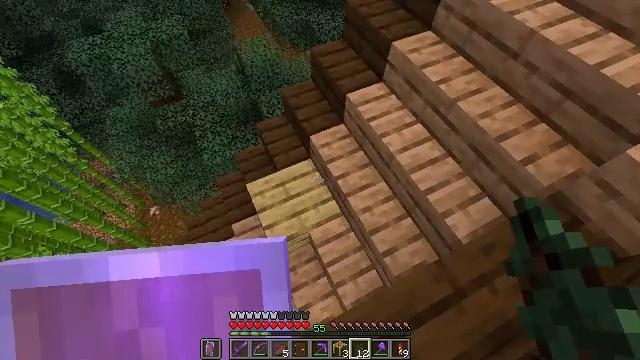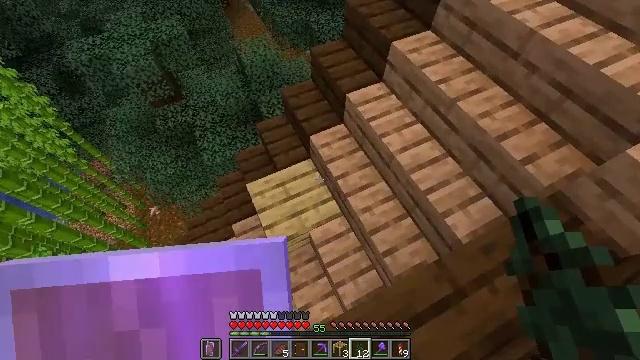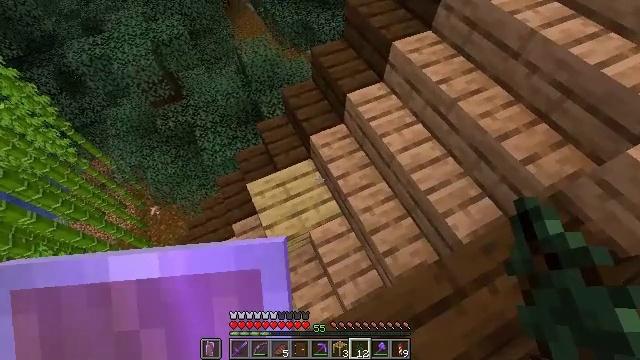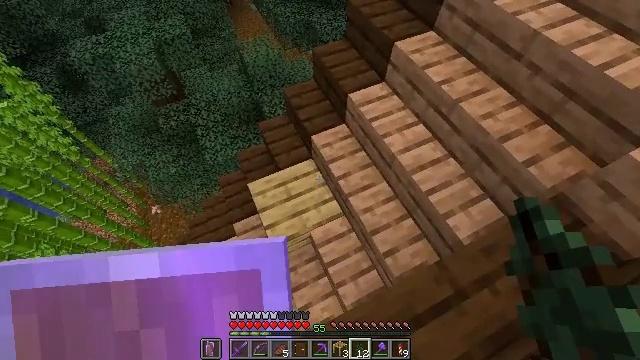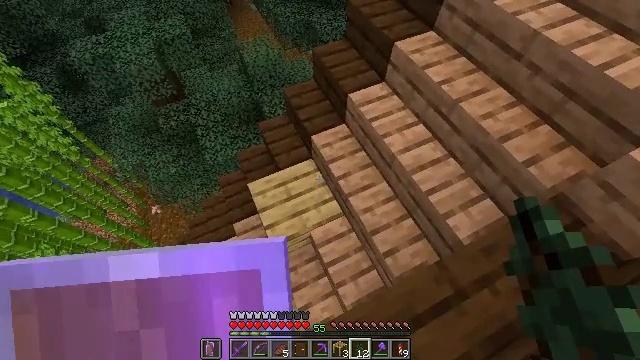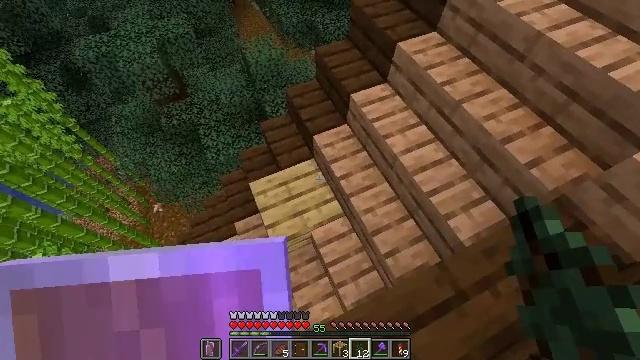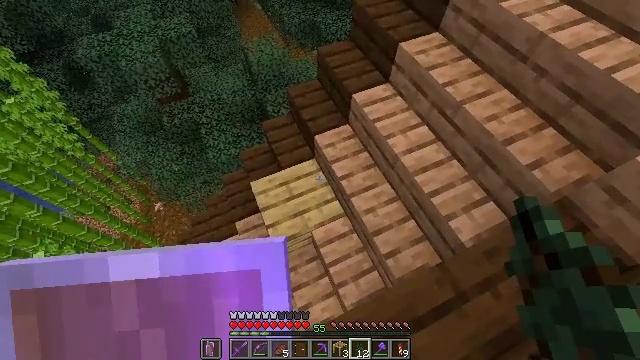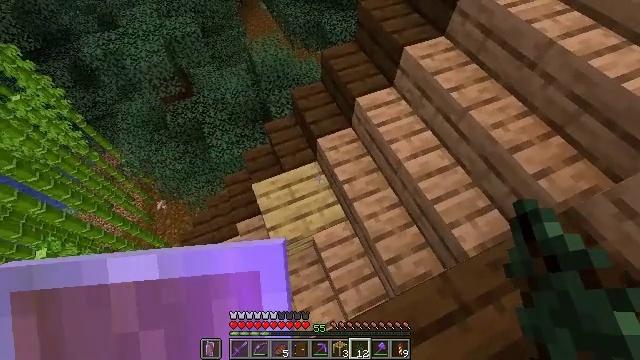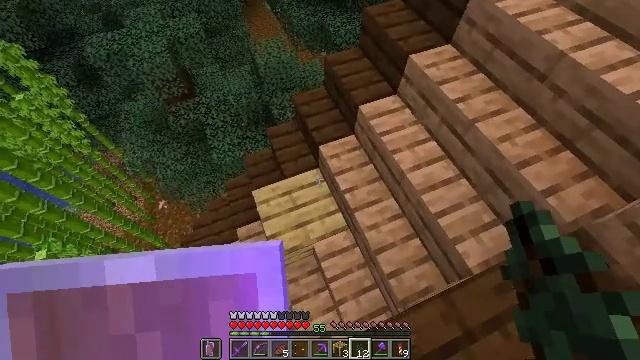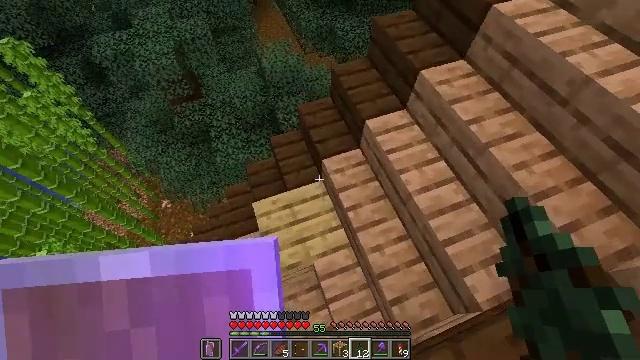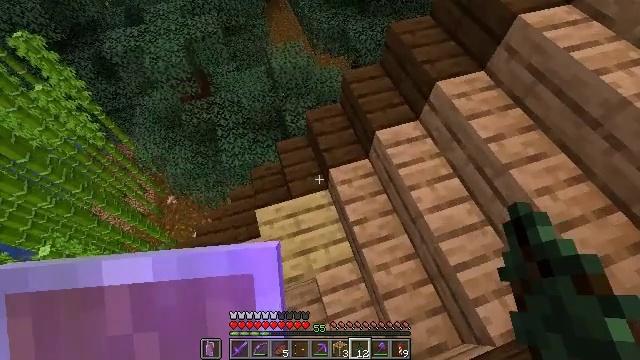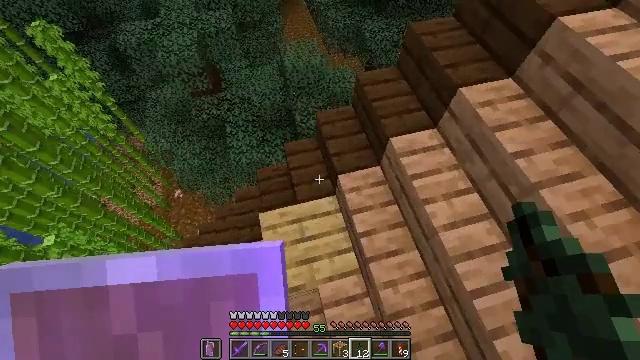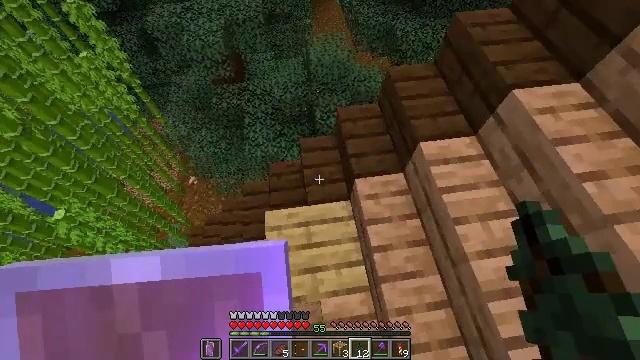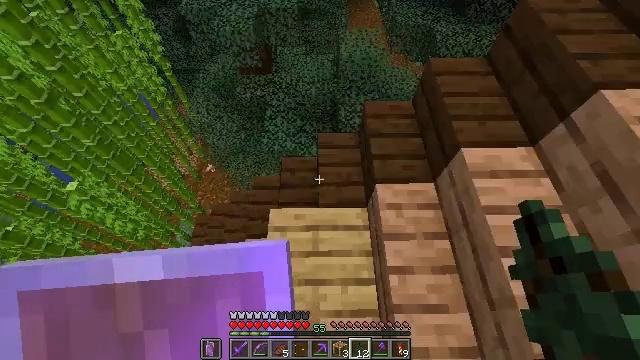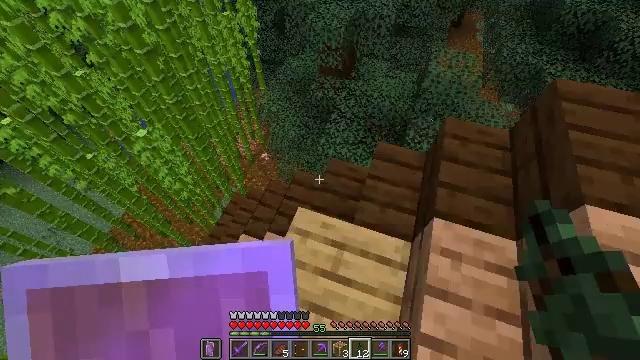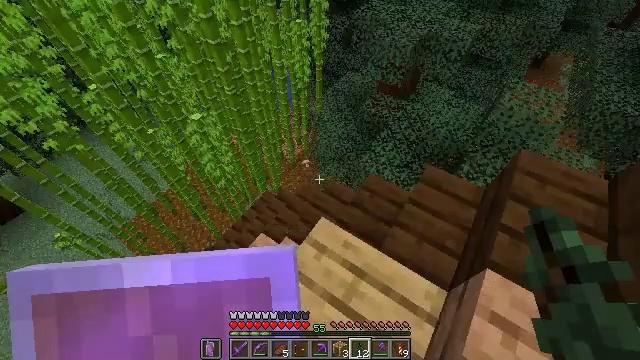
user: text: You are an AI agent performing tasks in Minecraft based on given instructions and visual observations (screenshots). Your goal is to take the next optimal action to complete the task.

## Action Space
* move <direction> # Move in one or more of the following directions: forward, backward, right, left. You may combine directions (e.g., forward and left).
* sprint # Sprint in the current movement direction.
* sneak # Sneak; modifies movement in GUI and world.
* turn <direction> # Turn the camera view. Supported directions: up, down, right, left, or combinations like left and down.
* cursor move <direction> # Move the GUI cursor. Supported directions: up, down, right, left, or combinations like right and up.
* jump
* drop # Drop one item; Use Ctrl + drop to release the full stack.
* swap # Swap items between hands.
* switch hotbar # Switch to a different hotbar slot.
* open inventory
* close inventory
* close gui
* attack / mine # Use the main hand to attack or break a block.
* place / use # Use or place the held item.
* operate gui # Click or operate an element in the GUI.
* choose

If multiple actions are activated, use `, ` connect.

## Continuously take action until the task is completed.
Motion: motion action
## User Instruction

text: Attack the brown shulker box to remove it.
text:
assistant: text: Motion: no_op
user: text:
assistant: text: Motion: no_op
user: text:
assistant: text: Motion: no_op
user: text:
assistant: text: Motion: no_op
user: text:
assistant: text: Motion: no_op
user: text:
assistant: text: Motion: no_op
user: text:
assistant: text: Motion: move forward, turn left
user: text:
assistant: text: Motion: move forward
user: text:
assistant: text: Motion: move forward, turn left
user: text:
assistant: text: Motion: move forward, turn left
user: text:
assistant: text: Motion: move forward, turn left
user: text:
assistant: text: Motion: move forward, turn left
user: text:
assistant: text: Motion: move forward, turn left
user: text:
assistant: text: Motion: move forward, turn left and up
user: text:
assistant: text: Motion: move forward, turn left and up
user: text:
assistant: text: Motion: move forward, turn left and up
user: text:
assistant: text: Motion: move forward, turn left and up
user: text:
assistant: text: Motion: move forward, turn left
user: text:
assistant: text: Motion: move forward, turn left
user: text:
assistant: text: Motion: move forward, turn left
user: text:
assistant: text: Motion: move forward, turn left
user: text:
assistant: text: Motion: turn left and down
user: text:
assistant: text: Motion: turn left and down
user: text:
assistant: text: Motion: turn left
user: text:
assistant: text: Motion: turn left
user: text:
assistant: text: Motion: turn left
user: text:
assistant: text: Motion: turn left
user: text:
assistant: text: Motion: turn left
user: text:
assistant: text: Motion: no_op
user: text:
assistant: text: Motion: no_op